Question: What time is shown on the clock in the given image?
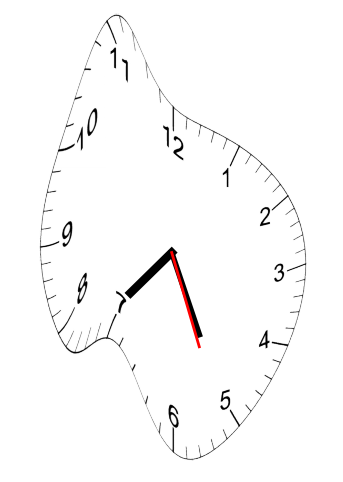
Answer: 07:25:26